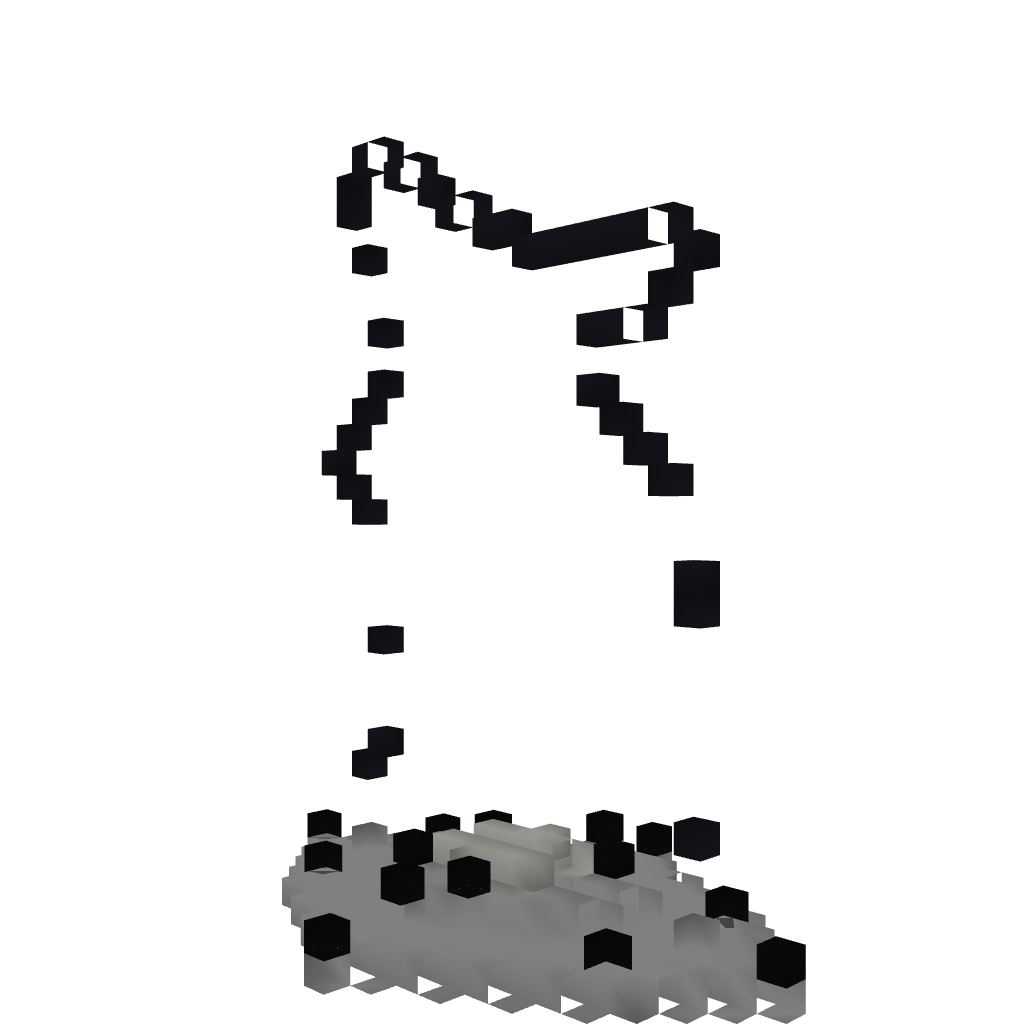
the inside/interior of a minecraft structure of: Black Mage FF1 (NES)